Aerial crown-view tile of a tropical tree (Barro Colorado Island, Panama), acquired 20250512:
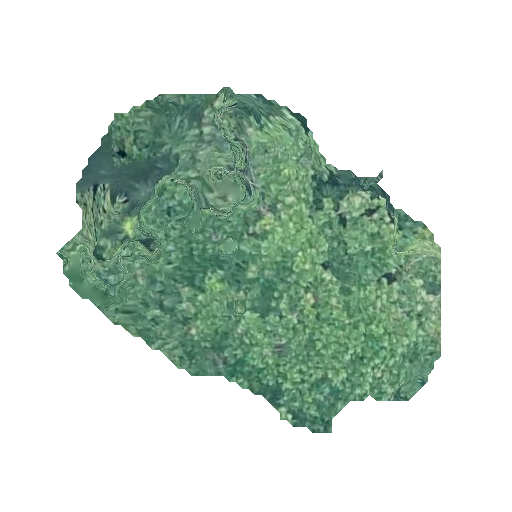
Species: Anacardium excelsum
GBIF accepted scientific name: Anacardium excelsum
Crown area: 127.522 m²